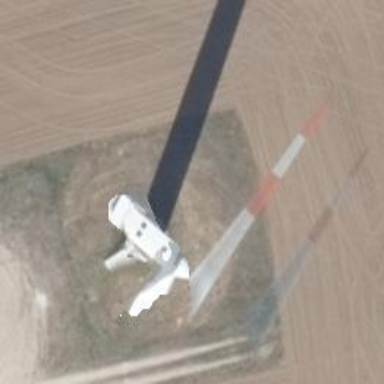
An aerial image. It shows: Wind generator of the horizontal axis type made by Vestas.